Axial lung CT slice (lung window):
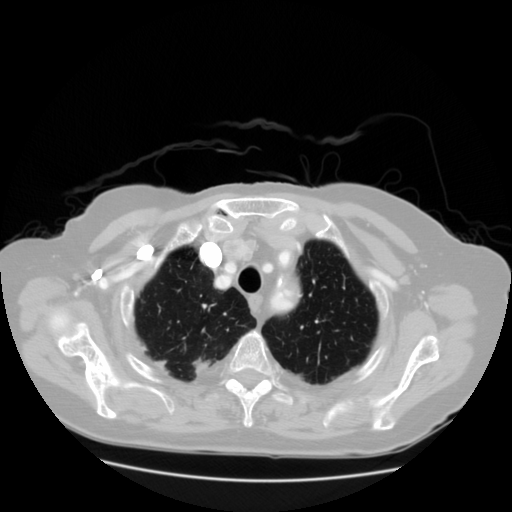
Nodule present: no